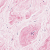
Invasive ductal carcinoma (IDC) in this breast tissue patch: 0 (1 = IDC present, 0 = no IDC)